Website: crate-barrel
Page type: address-validator
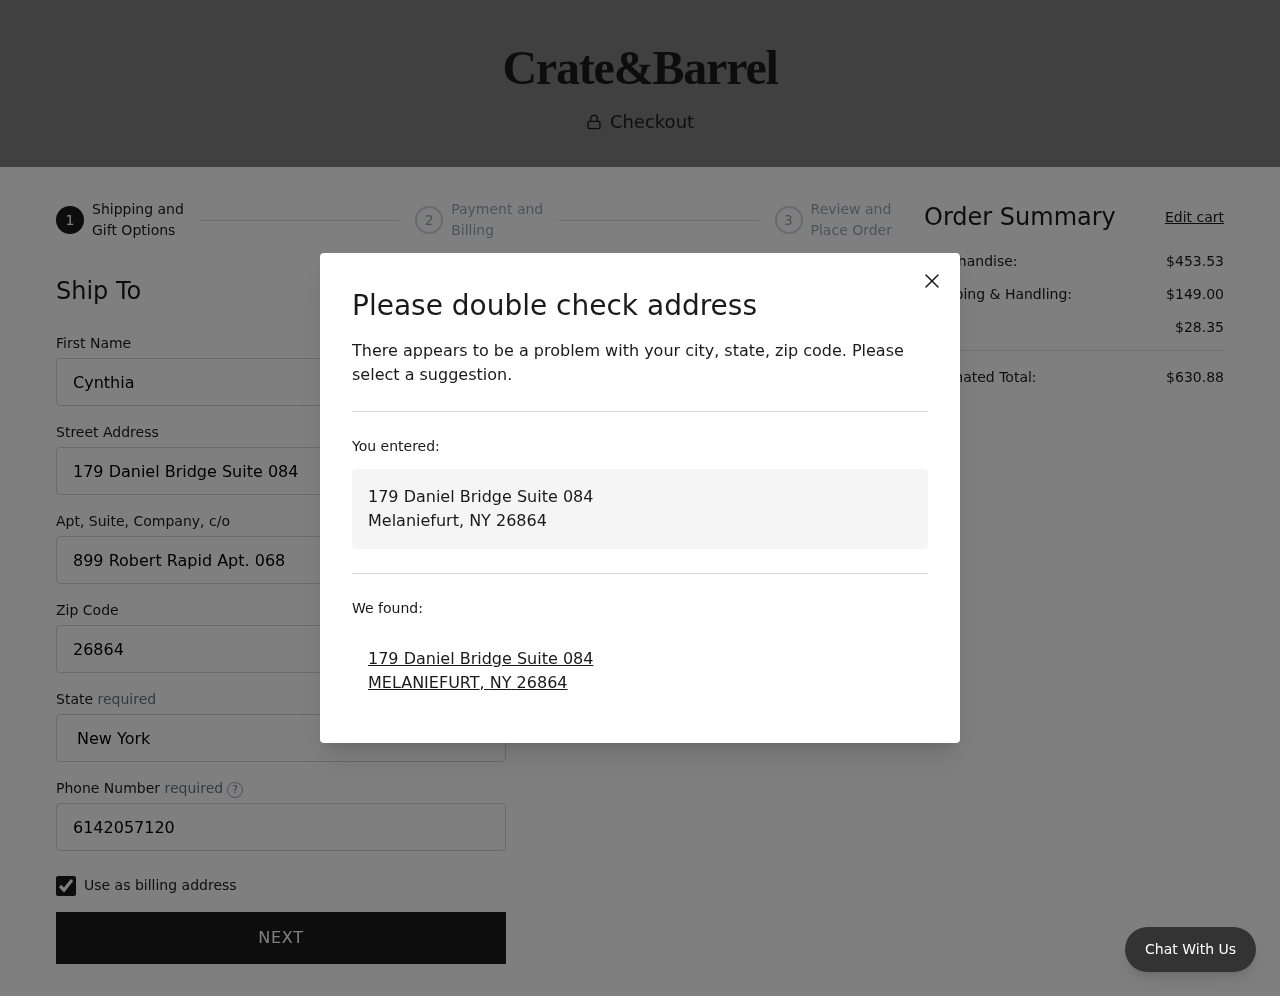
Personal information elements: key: PII_CITY
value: Melaniefurt
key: PII_CITY
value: MELANIEFURT
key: PII_FIRSTNAME
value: Cynthia
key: PII_PHONE
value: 6142057120
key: PII_POSTCODE
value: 26864
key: PII_STATE
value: New York
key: PII_STATE_ABBR
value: NY
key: PII_STREET
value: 179 Daniel Bridge Suite 084
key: PII_STREET2
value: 899 Robert Rapid Apt. 068
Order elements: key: ORDER_SUBTOTAL
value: $453.53
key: ORDER_SHIPPING_COST
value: $149.00
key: ORDER_TAX
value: $28.35
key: ORDER_TOTAL
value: $630.88